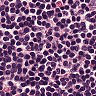
Metastatic tissue present: no